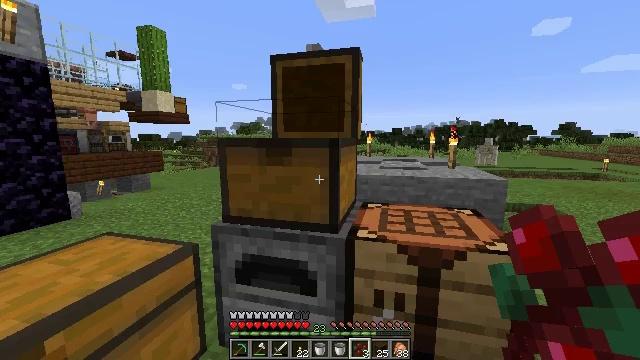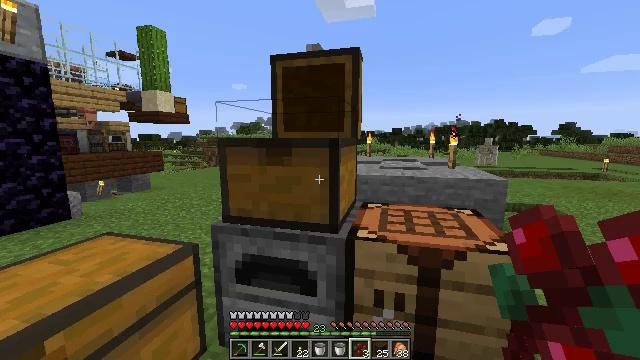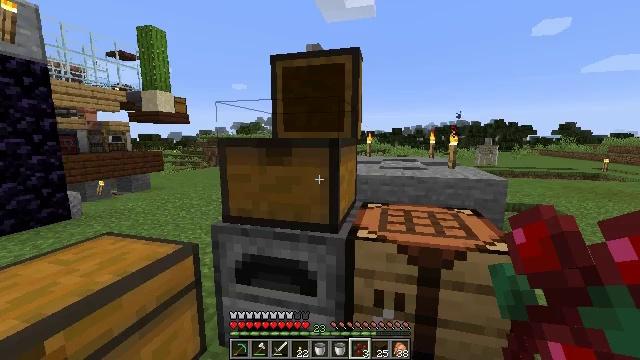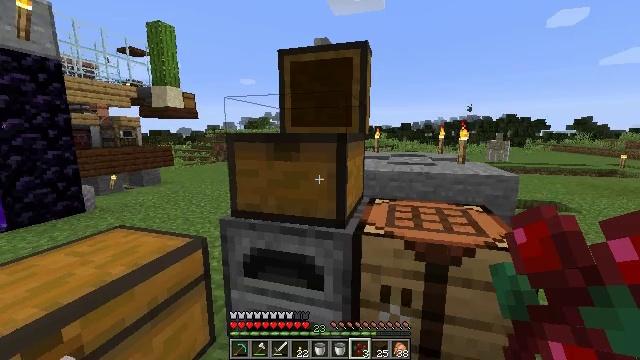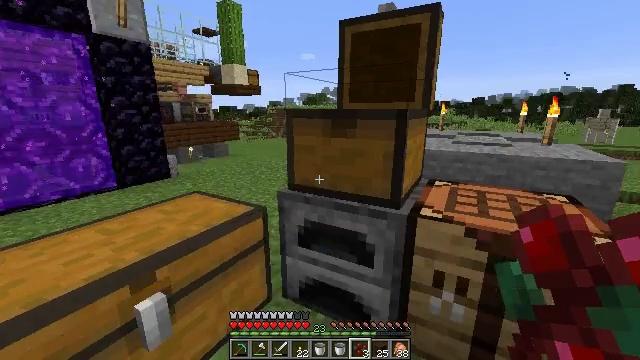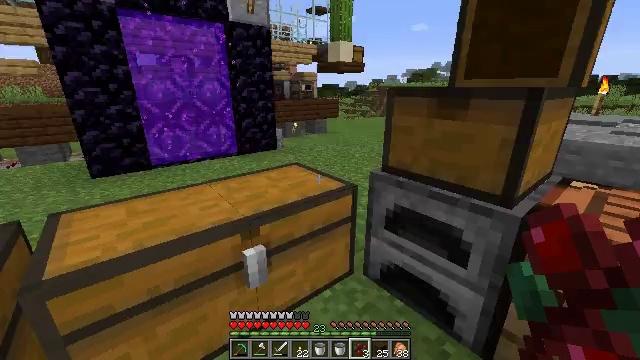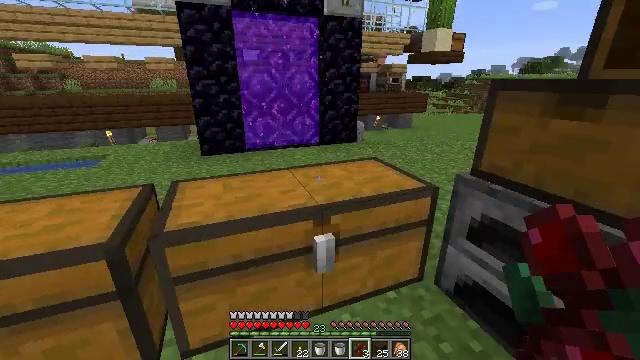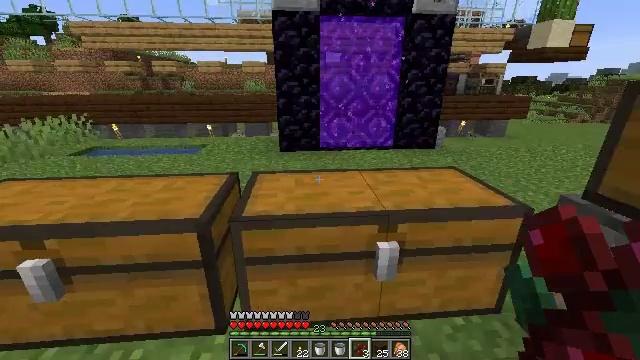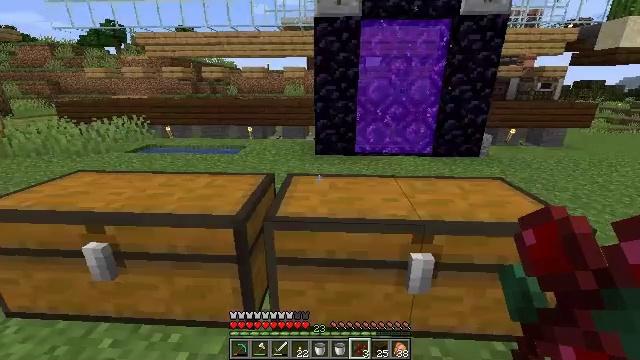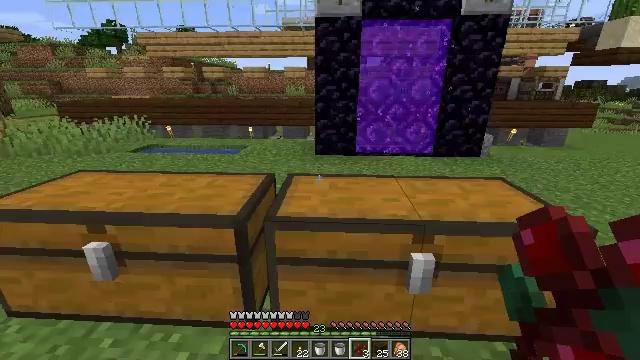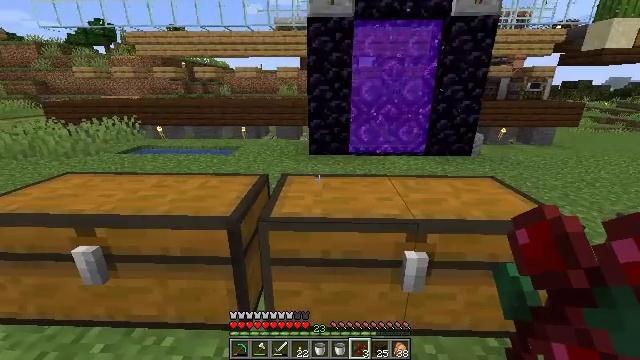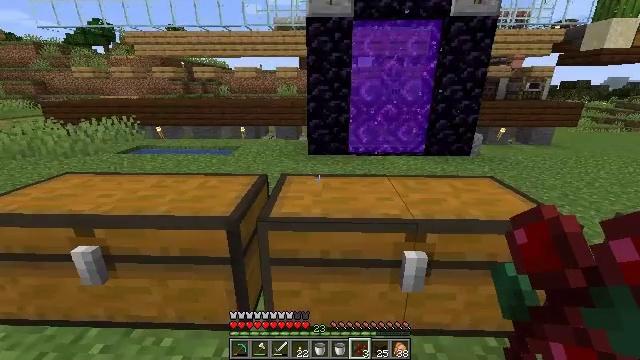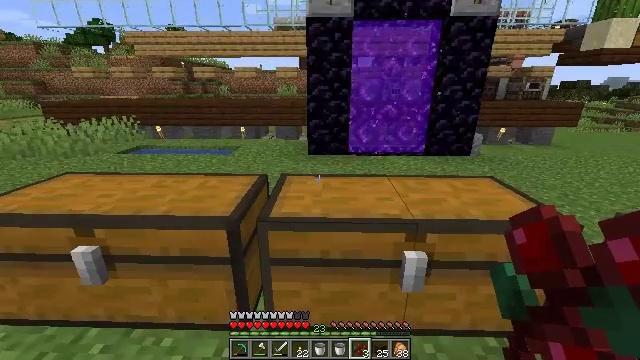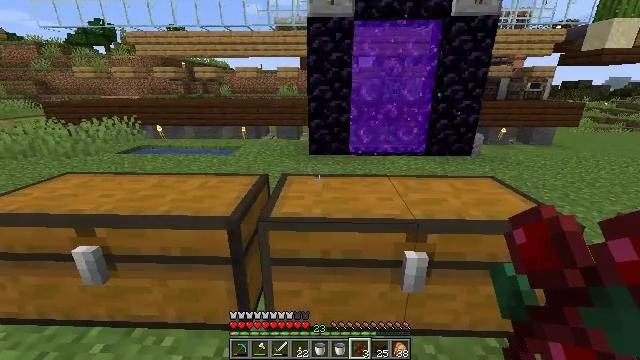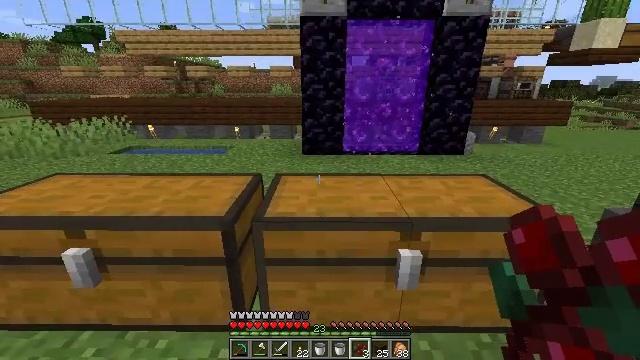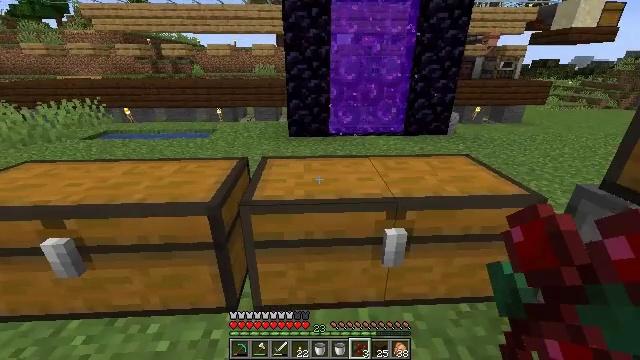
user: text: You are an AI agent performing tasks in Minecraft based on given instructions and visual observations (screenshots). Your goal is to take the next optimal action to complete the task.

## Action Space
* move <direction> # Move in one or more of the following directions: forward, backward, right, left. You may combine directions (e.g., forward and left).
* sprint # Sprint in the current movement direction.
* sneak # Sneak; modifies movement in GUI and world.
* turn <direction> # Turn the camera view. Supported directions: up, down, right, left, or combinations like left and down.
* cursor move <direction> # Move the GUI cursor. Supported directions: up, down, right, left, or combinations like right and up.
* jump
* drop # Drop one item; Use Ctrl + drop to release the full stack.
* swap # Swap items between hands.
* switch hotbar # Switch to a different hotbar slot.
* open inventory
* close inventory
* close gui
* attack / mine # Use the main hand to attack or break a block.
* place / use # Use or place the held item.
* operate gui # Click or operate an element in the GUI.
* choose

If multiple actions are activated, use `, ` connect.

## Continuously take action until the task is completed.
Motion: motion action
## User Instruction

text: Use kelp in a furnace to make dried kelp.
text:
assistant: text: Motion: no_op
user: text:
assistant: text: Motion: no_op
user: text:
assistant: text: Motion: turn left and down
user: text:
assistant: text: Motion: turn left and down
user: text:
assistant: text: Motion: turn left and down
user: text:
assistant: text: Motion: turn left and down
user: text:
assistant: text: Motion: turn left
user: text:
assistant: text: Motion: turn left
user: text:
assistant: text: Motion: no_op
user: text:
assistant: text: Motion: turn right
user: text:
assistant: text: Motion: no_op
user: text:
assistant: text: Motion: no_op
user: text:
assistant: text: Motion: no_op
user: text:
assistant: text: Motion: turn right
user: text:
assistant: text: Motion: turn right and down
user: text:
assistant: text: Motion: turn right and down
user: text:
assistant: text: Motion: no_op
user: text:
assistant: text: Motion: use / place
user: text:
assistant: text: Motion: use / place
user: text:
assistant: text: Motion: use / place
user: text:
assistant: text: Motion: no_op
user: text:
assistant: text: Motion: no_op
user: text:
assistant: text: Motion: no_op
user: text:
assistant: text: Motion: no_op
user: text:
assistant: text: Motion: no_op
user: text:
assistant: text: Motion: no_op
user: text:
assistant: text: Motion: no_op
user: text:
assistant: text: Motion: no_op
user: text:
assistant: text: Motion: no_op
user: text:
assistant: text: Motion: no_op